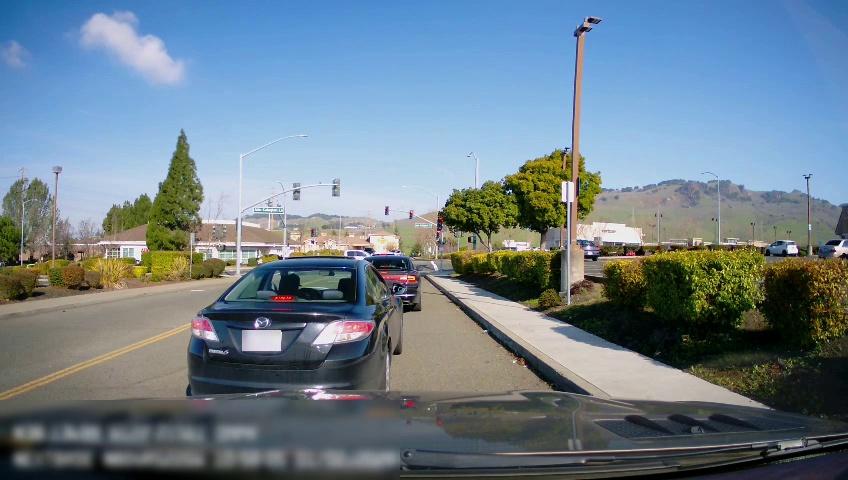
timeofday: Day
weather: Sunny
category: Drivable Space
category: Vehicles | Car
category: Vehicles | Car
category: Vehicles | Car
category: Vehicles | Car
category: Vehicles | Car
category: Vehicles | SUV
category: Vehicles | Truck
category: Lanes | Current Lane
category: Lanes | Opposite Lane
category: Traffic | Signs
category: Traffic | Signs
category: Traffic | Lights
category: Traffic | Lights